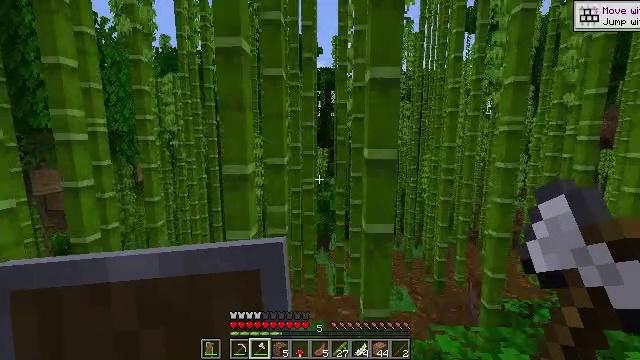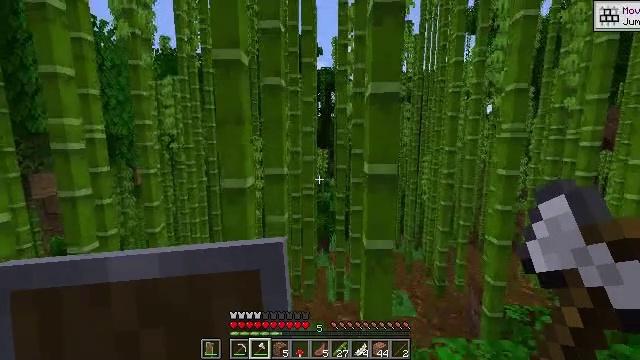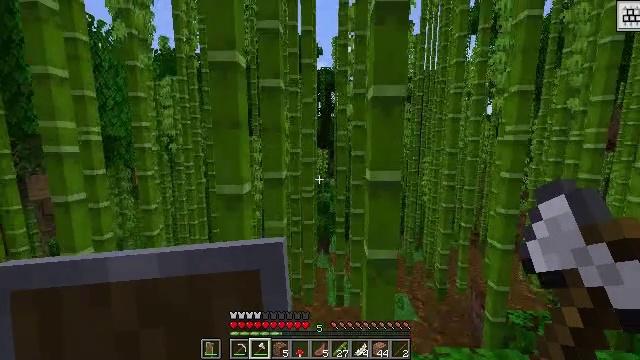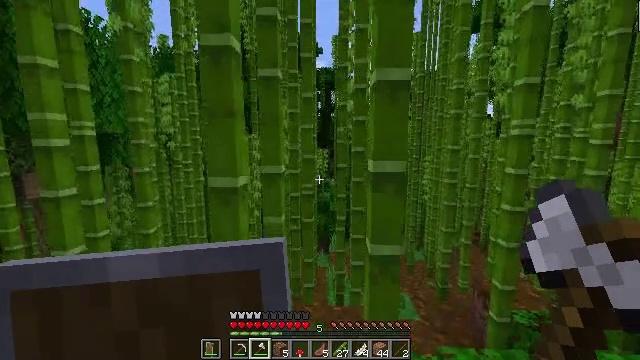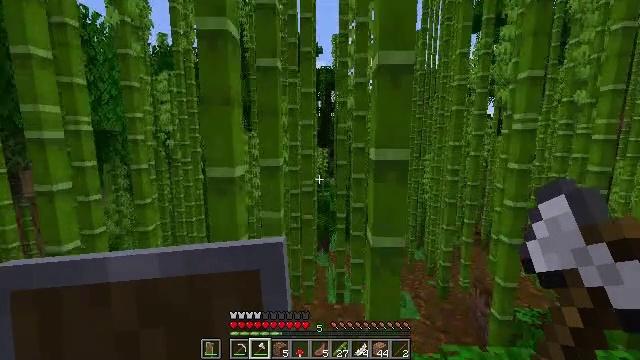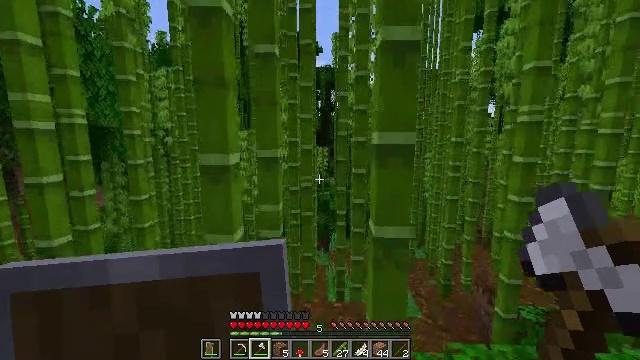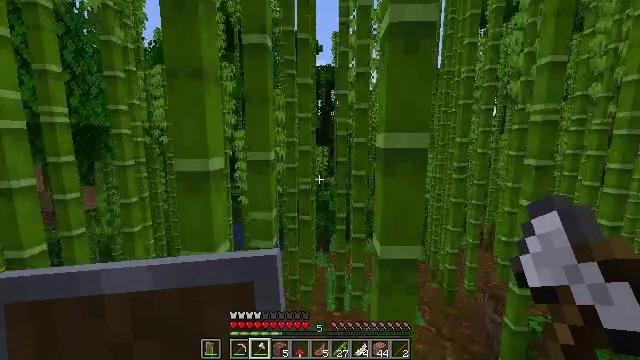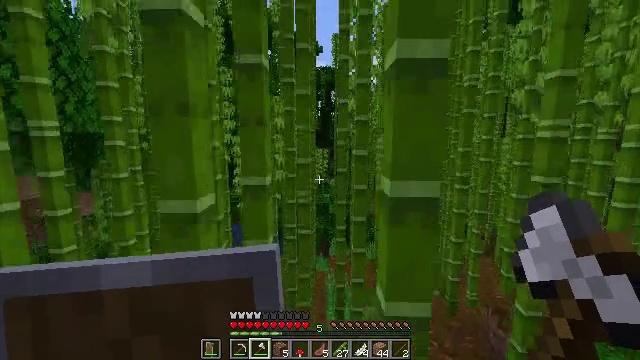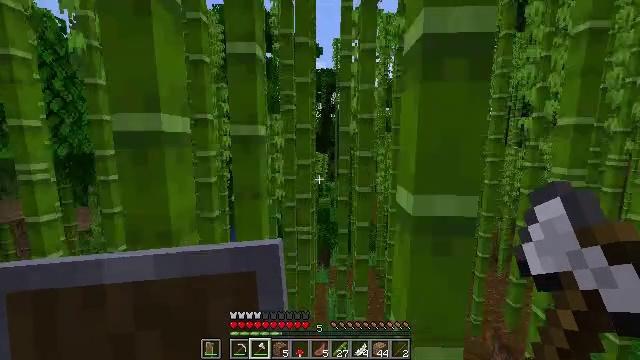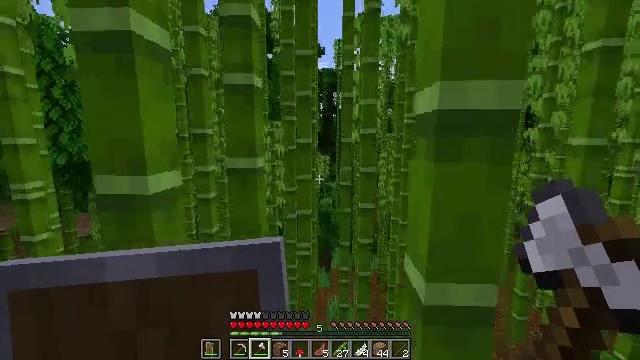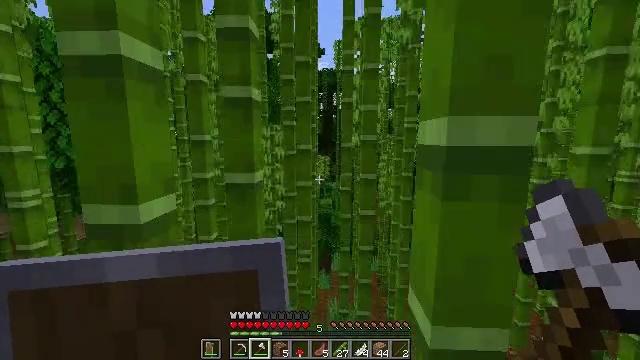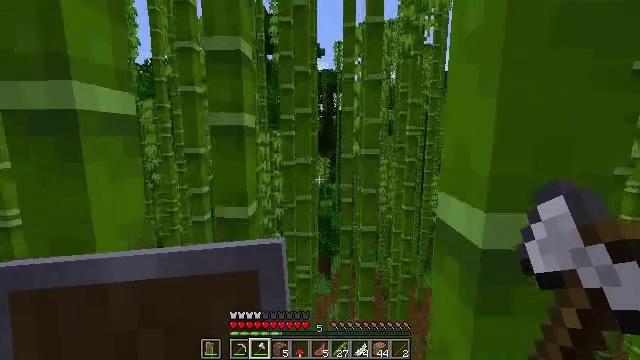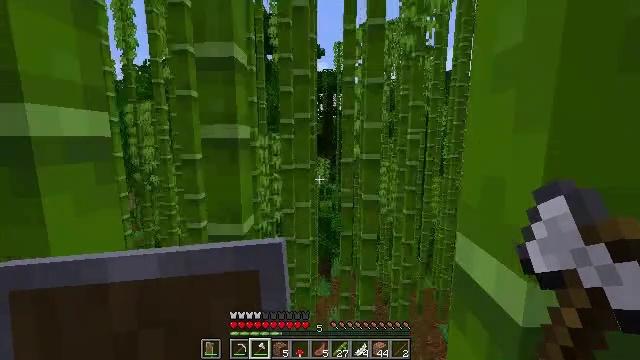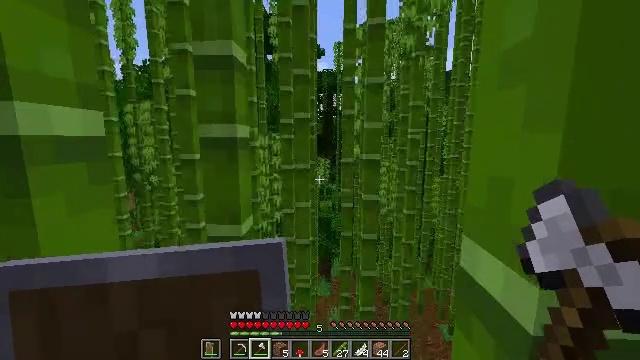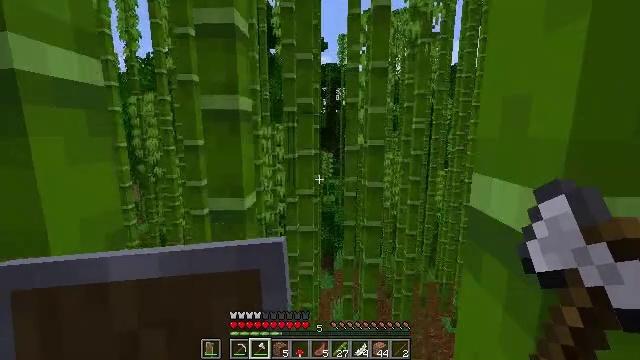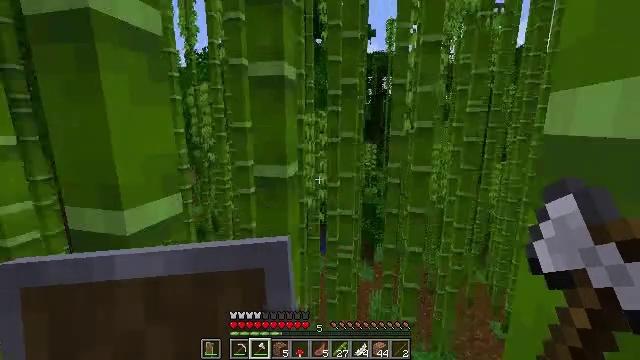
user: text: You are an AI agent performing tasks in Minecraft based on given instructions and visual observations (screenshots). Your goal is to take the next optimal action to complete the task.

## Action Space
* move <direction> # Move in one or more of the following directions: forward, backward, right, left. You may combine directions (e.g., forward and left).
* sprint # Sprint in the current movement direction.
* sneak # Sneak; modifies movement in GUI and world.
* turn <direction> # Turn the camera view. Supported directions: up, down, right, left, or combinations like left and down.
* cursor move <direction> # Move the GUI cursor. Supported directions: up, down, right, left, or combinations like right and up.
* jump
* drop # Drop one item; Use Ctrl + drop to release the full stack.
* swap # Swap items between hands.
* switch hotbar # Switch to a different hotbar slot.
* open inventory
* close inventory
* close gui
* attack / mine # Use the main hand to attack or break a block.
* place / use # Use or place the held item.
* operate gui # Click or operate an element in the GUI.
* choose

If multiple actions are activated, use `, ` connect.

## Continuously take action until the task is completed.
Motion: motion action
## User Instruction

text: Collect some oak leaves.
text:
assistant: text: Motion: move forward, jump
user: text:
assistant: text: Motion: move forward, jump
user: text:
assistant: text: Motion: move forward, jump
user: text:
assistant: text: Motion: move forward, jump
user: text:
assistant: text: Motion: move forward, jump
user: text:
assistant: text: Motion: move forward, jump
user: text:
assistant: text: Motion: move forward, jump
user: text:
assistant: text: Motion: move forward
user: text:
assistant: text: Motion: move forward
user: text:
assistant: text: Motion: move forward
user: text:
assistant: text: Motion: no_op
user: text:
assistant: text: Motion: no_op
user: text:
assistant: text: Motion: no_op
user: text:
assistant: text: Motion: turn down
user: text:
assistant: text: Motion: turn left and down
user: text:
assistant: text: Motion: turn left and up
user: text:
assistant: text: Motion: turn left
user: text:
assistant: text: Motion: turn left
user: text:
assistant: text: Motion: turn left
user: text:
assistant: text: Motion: turn left
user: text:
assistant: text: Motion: turn left
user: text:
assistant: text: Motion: turn left and up
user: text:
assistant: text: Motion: turn left and up
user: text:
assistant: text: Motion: no_op
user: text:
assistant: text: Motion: no_op
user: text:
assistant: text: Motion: turn left and down
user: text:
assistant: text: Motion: no_op
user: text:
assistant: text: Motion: no_op
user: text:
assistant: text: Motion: no_op
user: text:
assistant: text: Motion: no_op